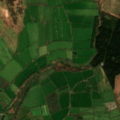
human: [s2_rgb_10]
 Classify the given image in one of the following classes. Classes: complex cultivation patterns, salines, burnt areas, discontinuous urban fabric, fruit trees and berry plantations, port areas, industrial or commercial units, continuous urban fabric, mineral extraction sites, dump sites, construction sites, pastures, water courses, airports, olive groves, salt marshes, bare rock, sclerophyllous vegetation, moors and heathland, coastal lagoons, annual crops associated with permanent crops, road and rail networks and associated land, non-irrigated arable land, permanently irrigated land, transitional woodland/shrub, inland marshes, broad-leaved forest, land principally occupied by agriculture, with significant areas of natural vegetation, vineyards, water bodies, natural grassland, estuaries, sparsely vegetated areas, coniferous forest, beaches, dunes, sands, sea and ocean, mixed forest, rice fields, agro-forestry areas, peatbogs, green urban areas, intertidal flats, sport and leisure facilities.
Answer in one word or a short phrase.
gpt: pastures, coniferous forest, natural grassland, moors and heathland